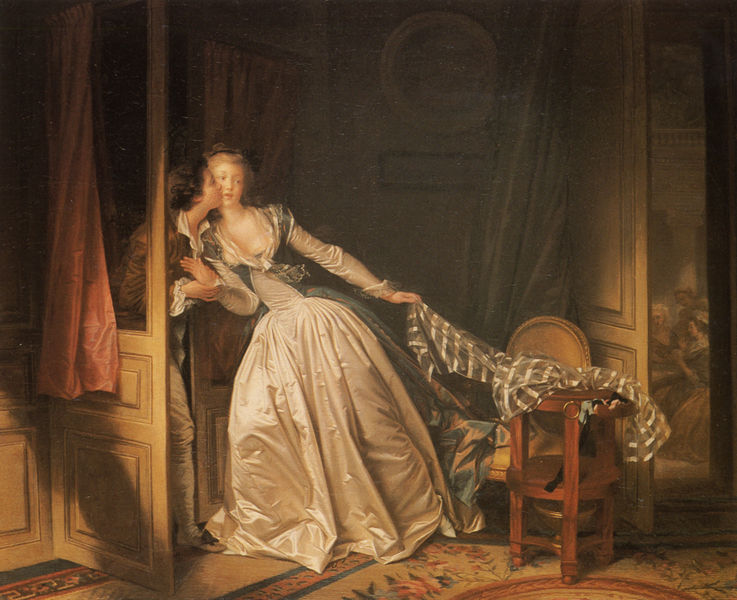
Titel: Le baiser à la dérobée, Der heimliche Kuss
Künstler: Jean Honoré Fragonard
Standort: Sankt Petersburg
Institution: Musée de l'Ermitage
Schlagwörter: blau, dunkel, feuer, gemälde, mann, schatten, weiß, frauen, grün, menschen, ocker, ausschnitt, braun, fenster, frankreich, frau, hell, holz, kleid, kleider, licht, nacht, raum, stuhl, szene, tisch, tür, zimmer, dame, rosen, rot, schal, schleier, schloss, tuch, ball, beige, fest, gesellschaft, party, rock, teppich, blond, hose, jacke, jung, barock, blass, falten, stehen, bild, hände, innenraum, vorhang, öl, boden, interieur, mantel, reich, sessel, stoff, tücher, adel, decke, innen, klassizismus, paar, rokkoko, dekolletee, dekoltee, prinzessin, rokoko, rosa, schön, seide, voyeur, genre, rund, balkon, lächeln, taille, bein, kuss, küssen, liebe, schrank, düster, genremalerei, man, türen, tüll, zuschauer, türe, haarband, gardine, polster, vorhänge, glanz, gestreift, streifen, tepich, bett, flügeltür, nebenraum, innenansicht, kammer, rüschen, stofflichkeit, wange, ring, dekolleté, satin, flucht, schimmer, offen, abschied, ironie, knien, intarsien, biedermeier, liebespaar, vorang, verführung, jüngling, dunkle, liebschaft, entführung, backe, korsett, heimlich, garderobe, versteck, hochzeit, kassetten, kabinett, berühren, geliebter, kassettentür, bodne, anlehnen, seidenkleid, taft, vertäfelung, eintreten, nebenzimmer, schnürung, ür, liebesszene, überrascht, flüchtig, überkleid, galan, fensterln, fragonard, reppich, greuze, liebhaber, ausstatttung, derangiert, ersteckt, figaro, geheim, gelibter, genteman, höfisches leben, küsschen, liebelei, romanze, stuhlt, teppcih, wangenkuß, widerwillen, zwang, schleider, gefache, frauu, terrassenntür, jochzeit